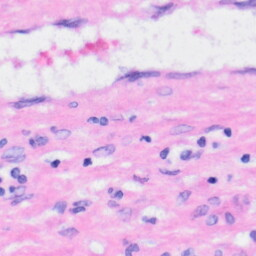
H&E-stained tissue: Liver